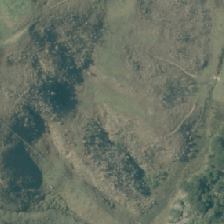
Land cover: high_producing_grassland